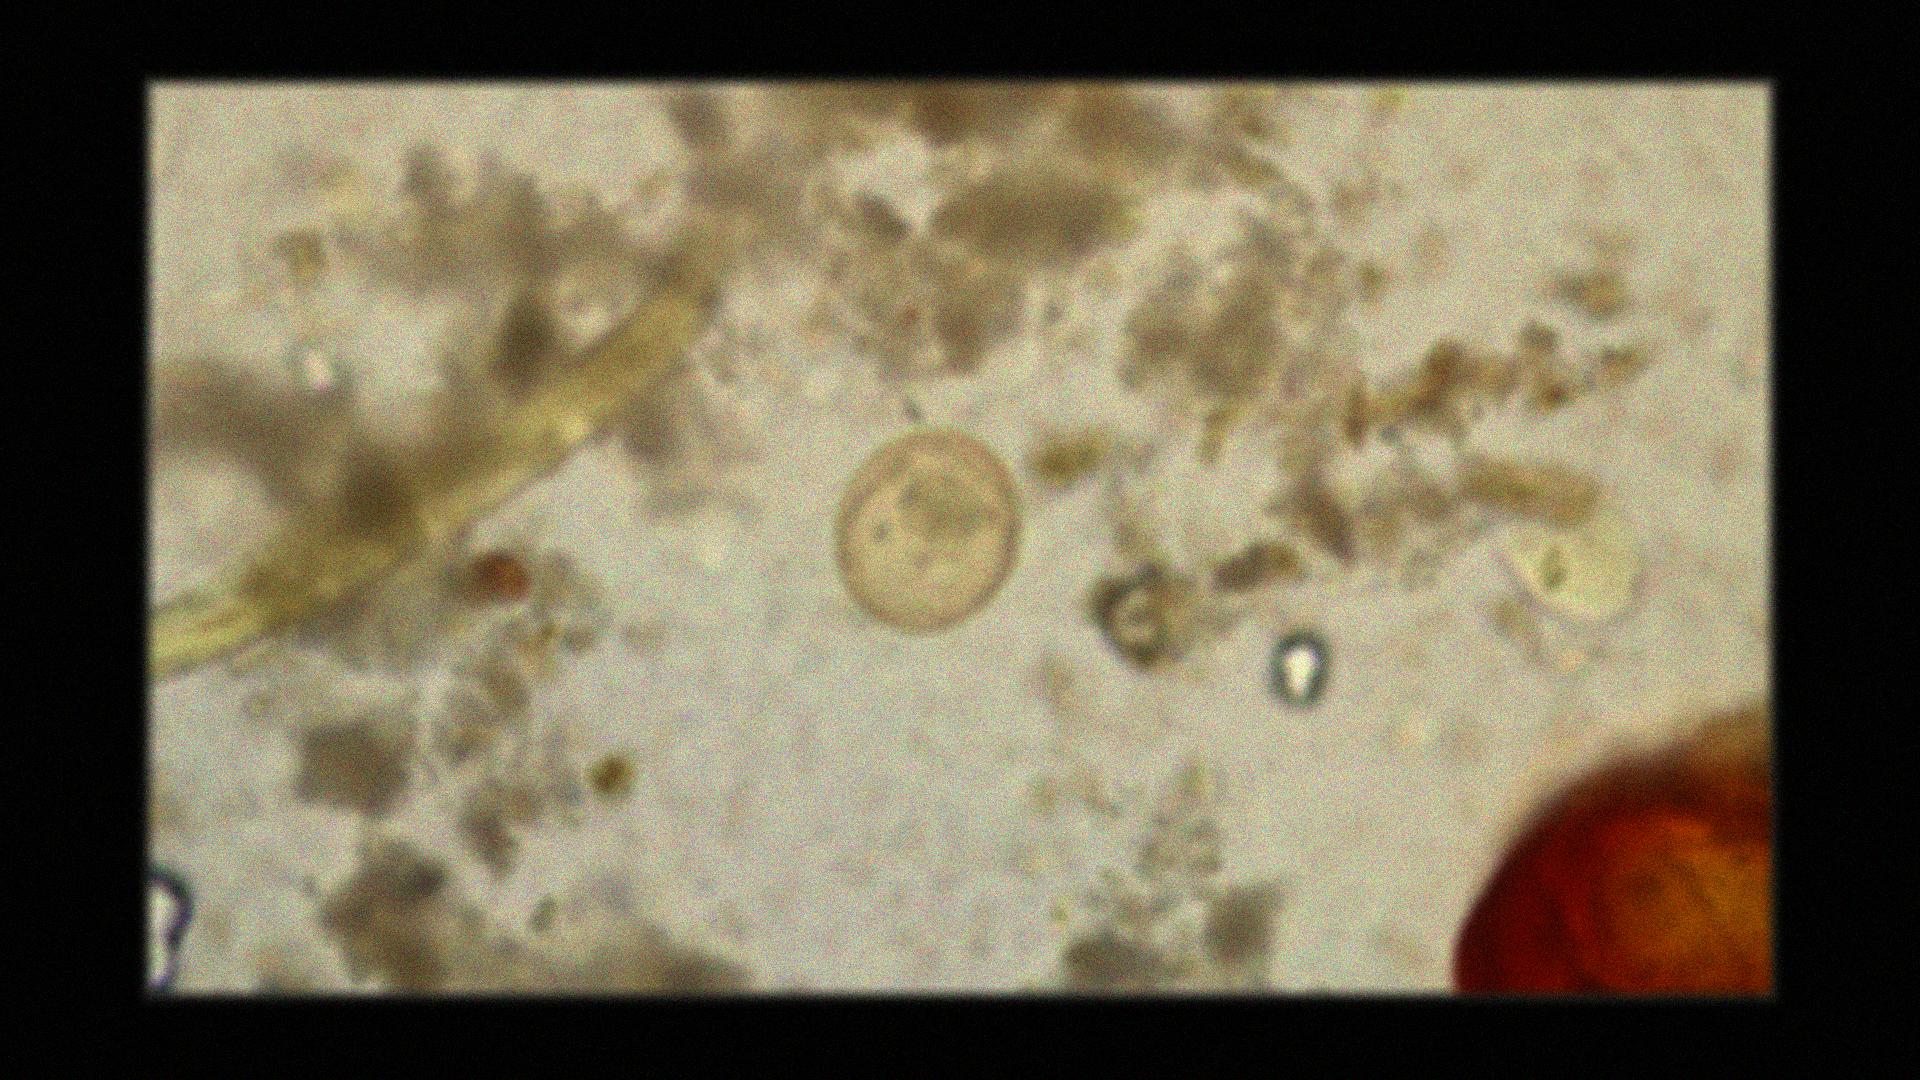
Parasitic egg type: Hymenolepis diminuta